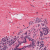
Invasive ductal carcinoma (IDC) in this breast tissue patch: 0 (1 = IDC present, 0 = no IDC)